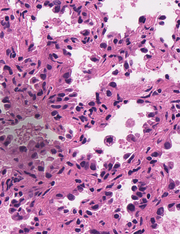
Tumor epithelial tissue: yes
Tumor-associated stroma tissue: yes
Normal tissue: no